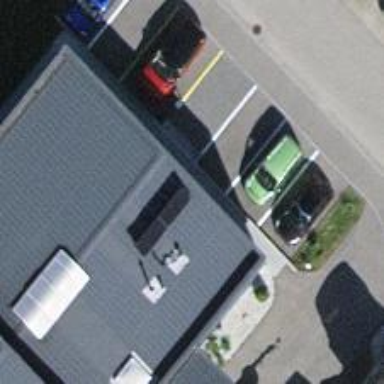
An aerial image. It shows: Street-side parking area.